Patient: sex M, age 42
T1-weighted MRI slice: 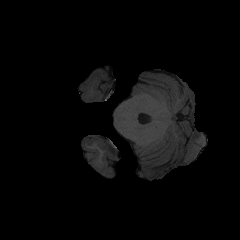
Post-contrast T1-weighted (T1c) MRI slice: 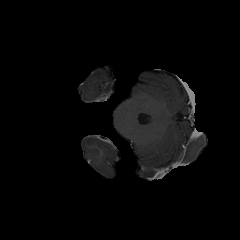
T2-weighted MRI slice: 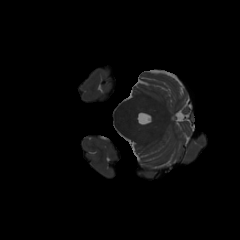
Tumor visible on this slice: no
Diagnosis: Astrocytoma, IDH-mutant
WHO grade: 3